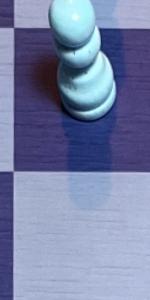
Label: Empty